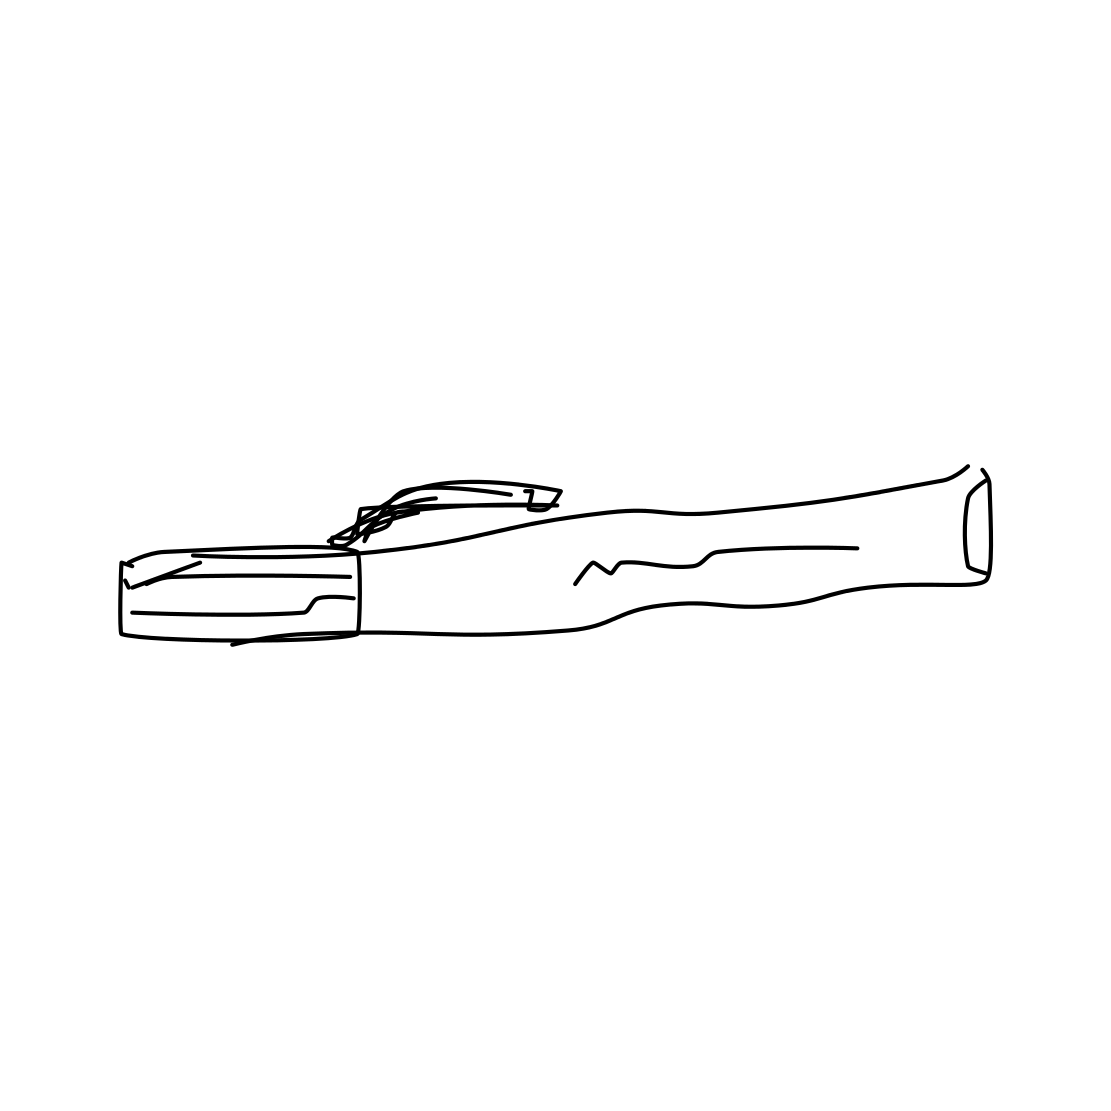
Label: pen